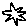
Label: star